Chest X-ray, AP view. Patient: 55 years old, sex M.
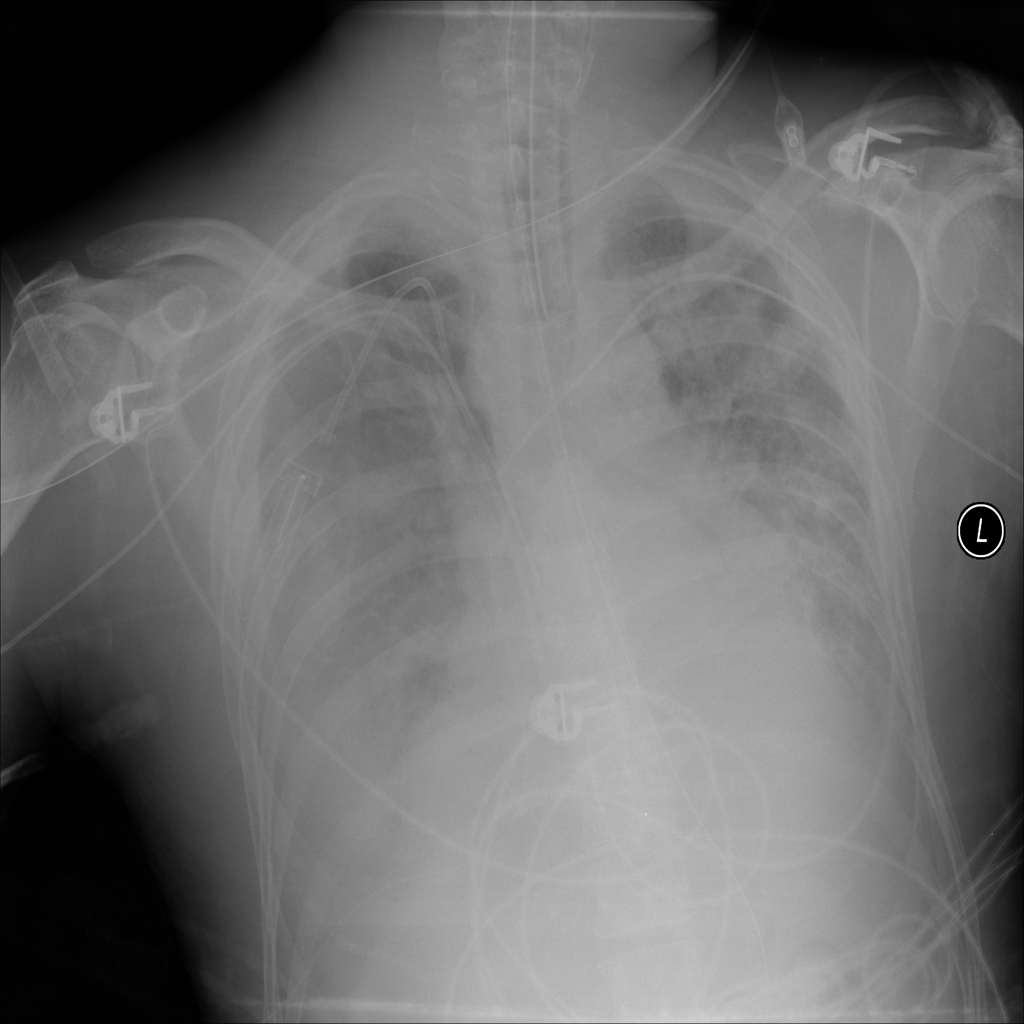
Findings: Effusion, Infiltration